Question: I'm running Python 3.3.3 (and right now I'm on Ubuntu but I also develop on Mac and Windows, which I haven't yet tested). I have a Treeview object that responds to right click on items and shows a context menu depending on what you click... but I've noticed that if you right click somewhere else while the original menu is up, it just opens another one.
In fact, normal clicking doesn't hide them either. Even when I close the window the menus still stay floating. The only way to get them to go away is to click one of the options.
The end result is this:

My code for the menu is as follows:
'''
def rightclick_listitem(self, event):
rowitem = self.sources.identify('item', event.x, event.y)
if rowitem == '':
print('Right clicked an empty space.')
return
# user right clicked something.
self.sources.selection_set(rowitem)
rcmenu = Menu(self.root, tearoff=0)
plugin_disabled=self.sources.item(rowitem, 'values')[0] == 'Disabled'
if plugin_disabled:
rcmenu.add_command(label='Plugin is disabled...',
command=self.plugin_disabled_click)
rcmenu.add_command(label='Plugin options',state='disabled' if plugin_disabled else 'active')
rcmenu.add_command(label='Uninstall plugin')
rcmenu.post(event.x_root, event.y_root)
'''
The code that calls this code is located here:
'''
#RIGHTMOUSE is a variable that changes based on OS due to the way Mac OSX works
#sources is the treeview object
self.sources.bind(RIGHTMOUSE, self.rightclick_listitem)
'''
I googled around and only got some people asking the same question with no answers. I'm still somewhat new to tkinter and python in general, and didn't see anything about this. I bind other actions to the treeview as well.
If you need more sourcecode my project is here: <URL>
Any help is appreciated.
And the plugins required to make this appear: <URL>
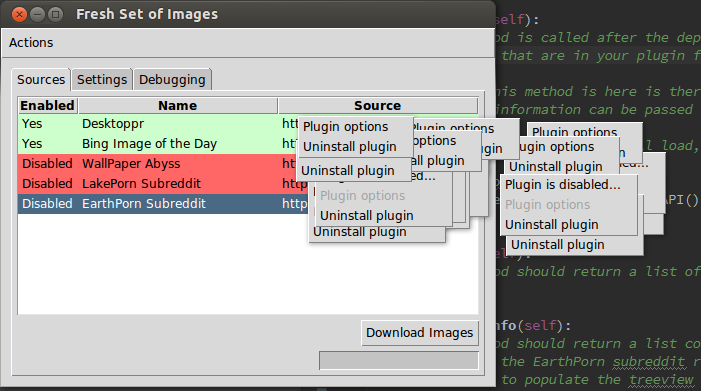
Answer: Try calling the method 'tk_popup' rather than 'post'.
Also, your code has a memory leak, in that each time you right-click you're creating a new menu but never destroying the old one. You only ever need to create one, and the reconfigure it before popping it up.